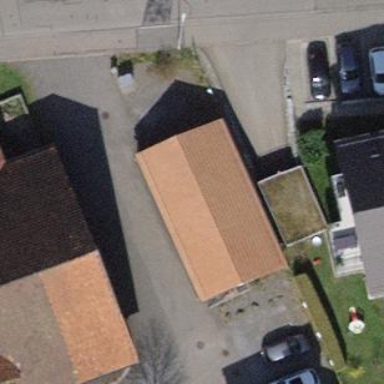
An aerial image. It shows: Garage building.